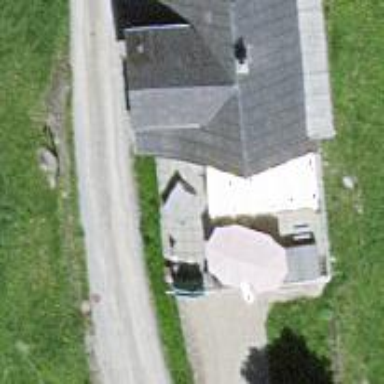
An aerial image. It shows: Detached building with gabled roof.